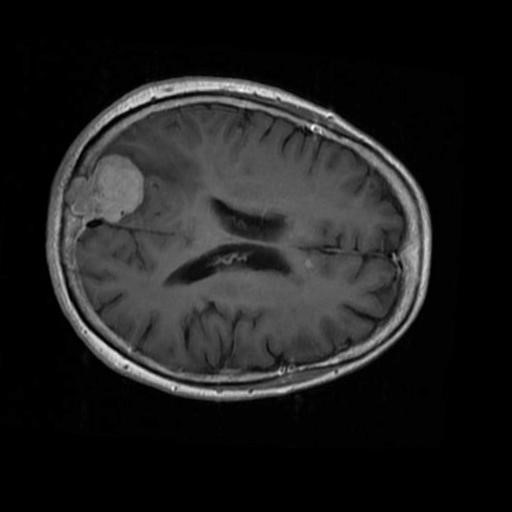
Label: brain_menin